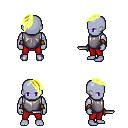
a pixel art fantasy rpg character, male body template, dark elf, purple skin, steel chest armor, red pants, gold long mohawk hairstyle, cloth bracers, dagger, four views (front, back, left, right), 2x2 character sprite sheet, small pixel art, hard edges, no anti-aliasing